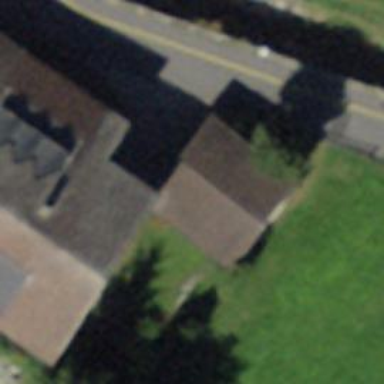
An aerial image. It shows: Garage.